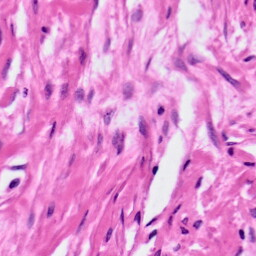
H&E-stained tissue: Ovarian